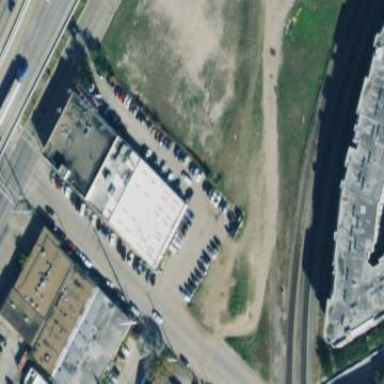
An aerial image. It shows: Retail building.